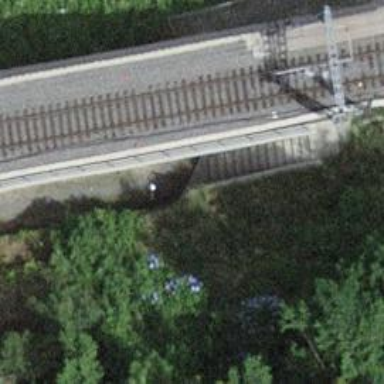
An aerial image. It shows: Paved footway passing through tunnel.